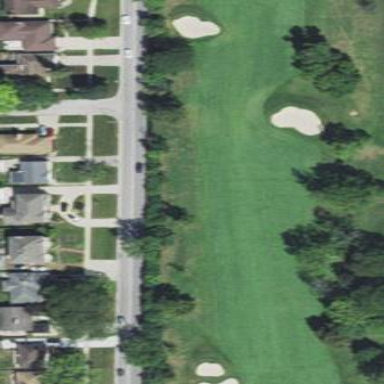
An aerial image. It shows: Well-maintained grassy area designated as golf fairway for the sport of golf. The grass is neatly mown.